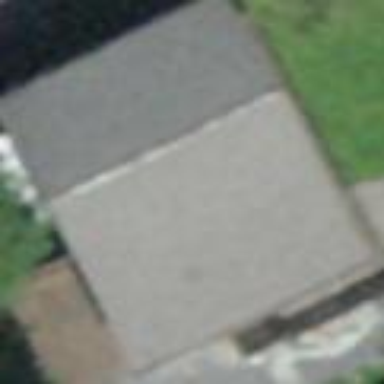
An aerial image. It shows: Detached building.